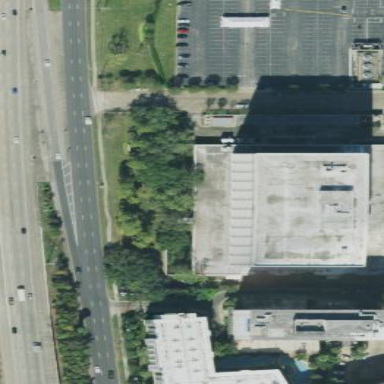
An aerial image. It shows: Office building.